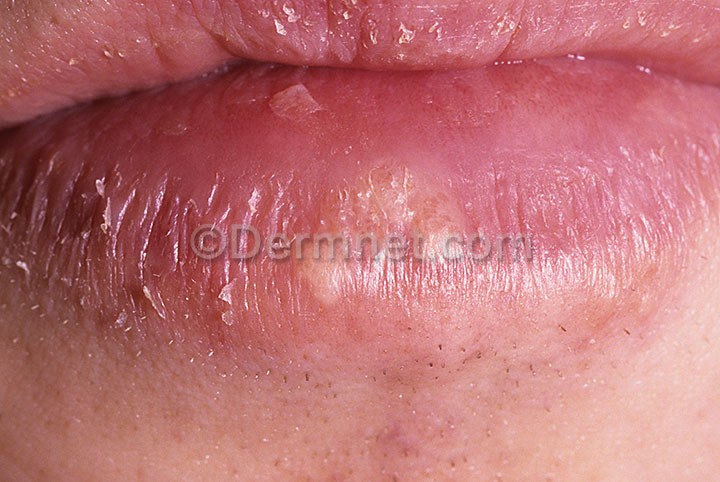
Disease: Warts Molluscum and other Viral Infections